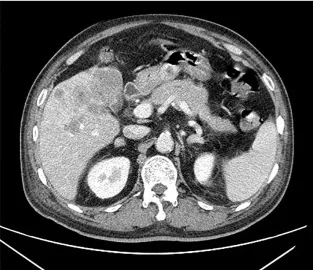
CT scan.
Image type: radiology (ct)